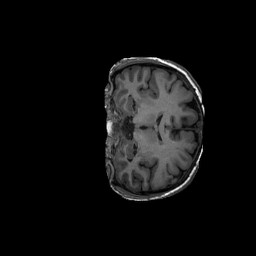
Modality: T1w
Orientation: coronal
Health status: ill
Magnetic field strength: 3 T